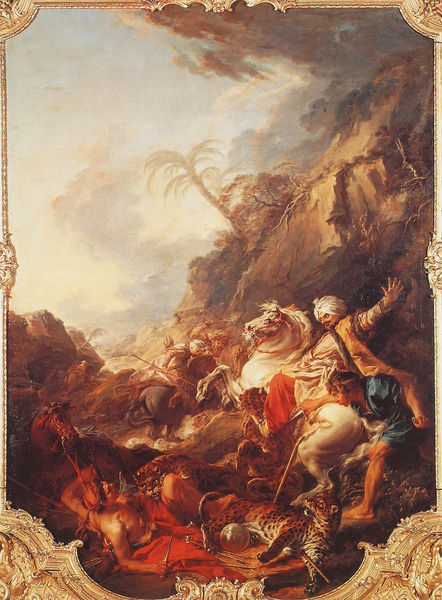
Titel: Die Leopardenjagd
Künstler: Francois Boucher
Institution: Amiens, Musée de Picardie
Schlagwörter: baum, blau, felsen, gemälde, hand, himmel, kampf, mann, schatten, weiß, wolken, bäume, gelb, braun, grau, licht, männer, schwarz, rot, malerei, barock, messer, rahmen, steine, bild, öl, hügel, gold, pferd, pferde, reiter, reiten, liegen, berge, fels, gebirge, nebel, schlucht, rand, schlacht, wandmalerei, palme, liegend, klippe, orient, soldat, kugel, jagd, schimmel, jäger, dolch, deckengemälde, turban, jagen, schlachtfeld, leopard, aufbäumen, tiger, türke, gefallener, gepard, jaguar, glaskugel, siegen